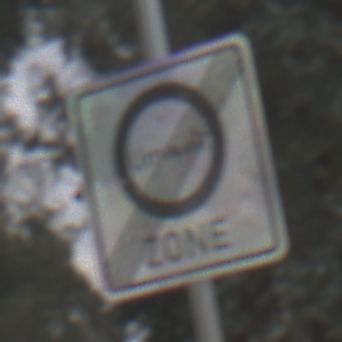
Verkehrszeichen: EndeUmweltzone
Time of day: MorningAfternoon
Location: Outdoor (Nature)
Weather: Overcast
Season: NotSpecified
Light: Natural